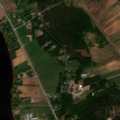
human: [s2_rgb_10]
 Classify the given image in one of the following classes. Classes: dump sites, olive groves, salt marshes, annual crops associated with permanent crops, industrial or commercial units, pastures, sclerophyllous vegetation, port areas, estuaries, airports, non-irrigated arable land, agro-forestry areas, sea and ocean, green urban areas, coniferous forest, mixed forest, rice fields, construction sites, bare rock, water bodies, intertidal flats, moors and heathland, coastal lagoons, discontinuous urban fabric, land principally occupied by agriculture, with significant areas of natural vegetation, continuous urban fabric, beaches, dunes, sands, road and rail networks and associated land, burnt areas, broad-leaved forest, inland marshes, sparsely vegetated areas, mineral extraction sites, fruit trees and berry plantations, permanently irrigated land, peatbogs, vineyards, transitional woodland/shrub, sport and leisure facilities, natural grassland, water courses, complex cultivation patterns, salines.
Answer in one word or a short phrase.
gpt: discontinuous urban fabric, non-irrigated arable land, land principally occupied by agriculture, with significant areas of natural vegetation, mixed forest, water courses